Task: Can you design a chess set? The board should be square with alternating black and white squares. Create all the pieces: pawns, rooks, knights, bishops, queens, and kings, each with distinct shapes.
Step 3080:
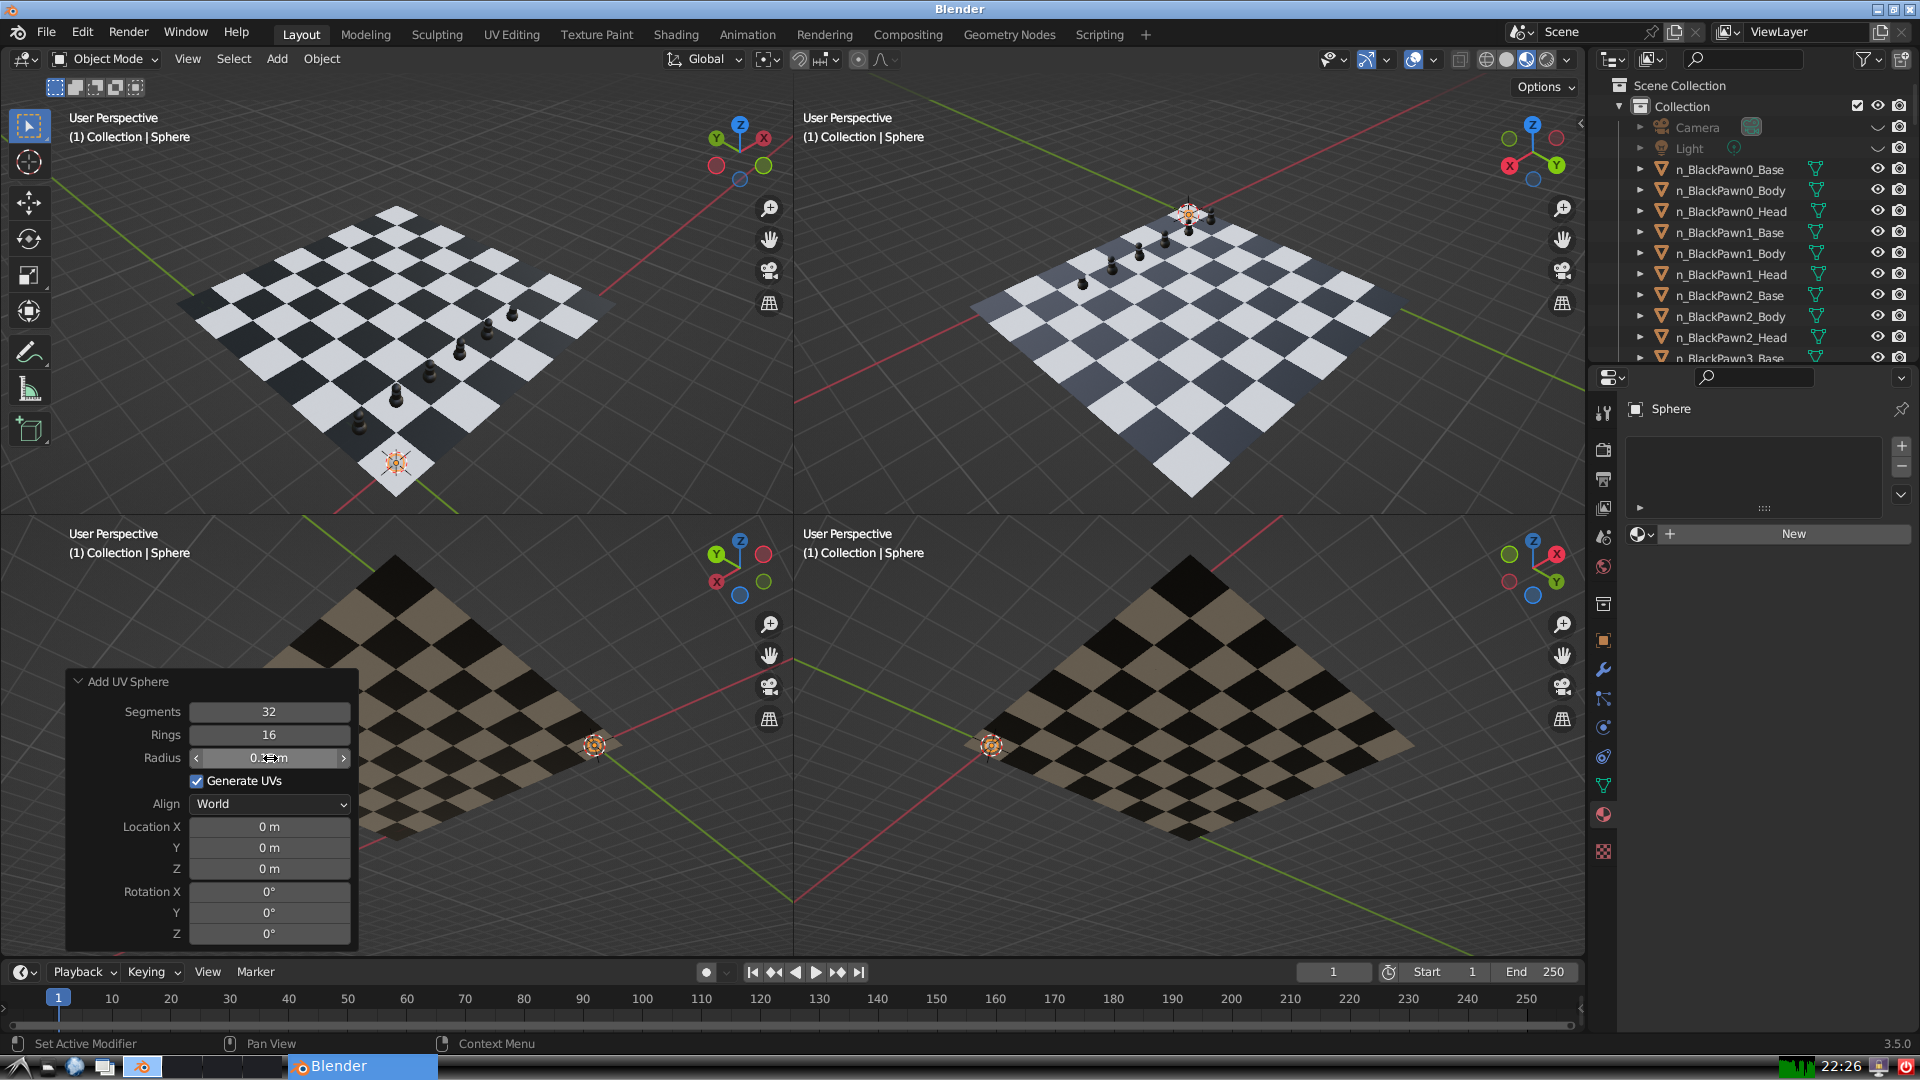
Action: click: no